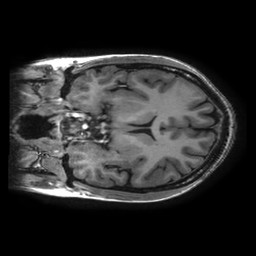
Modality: T1w
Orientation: coronal
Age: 25
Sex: female
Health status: healthy
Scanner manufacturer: ge
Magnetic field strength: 3 T
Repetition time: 0.00824 s
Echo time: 0.003108 s